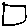
Label: square